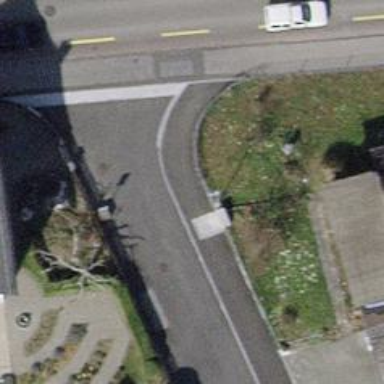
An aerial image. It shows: Traffic calming feature called choker.